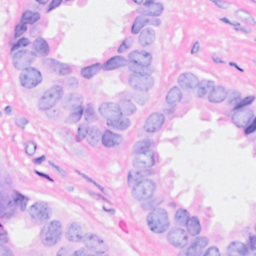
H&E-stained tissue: Breast